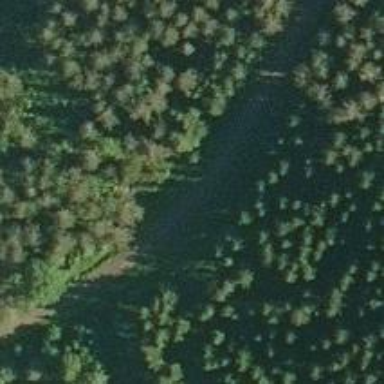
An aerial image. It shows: Unclassified road.